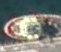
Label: Towing_vessel